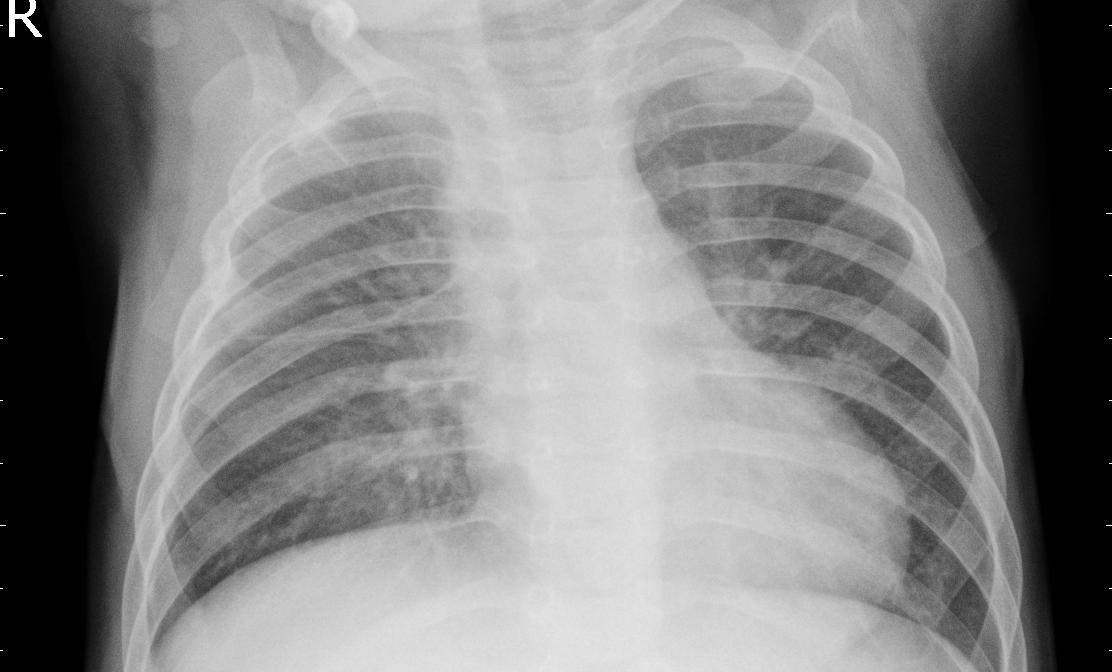
Diagnosis: PNEUMONIA